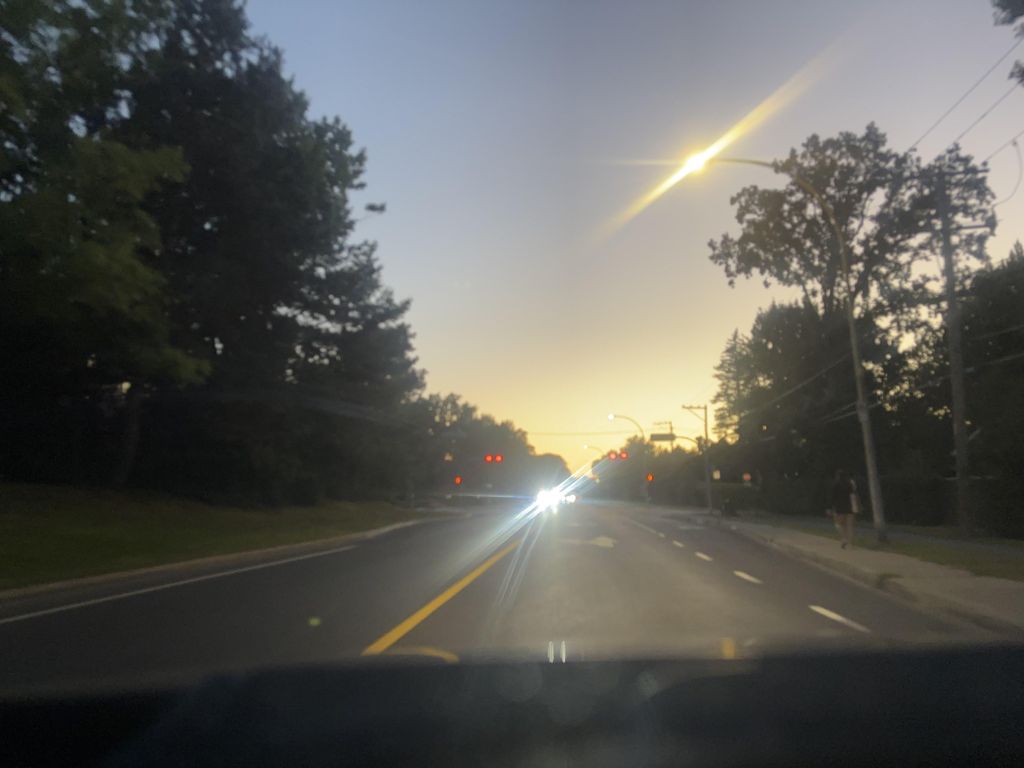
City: montreal